Question:
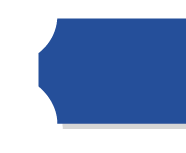
Answer: Here is a good example of how I would tackle this:
<URL>
HTML:
'''
<div class='concave'>
<div class='topleftconcave'></div>
<div class='botleftconcave'></div>
</div>
'''
CSS:
'''
div.concave {
background:blue;
width:150px;
height:120px;
position:relative;
}
div.topleftconcave {
position:absolute;
background:white;
width:25px;
height:35px;
border-bottom-right-radius:500px;
}
div.botleftconcave {
position:absolute;
background:white;
width:25px;
height:35px;
bottom:0;
left:0;
border-top-right-radius:500px;
}
'''